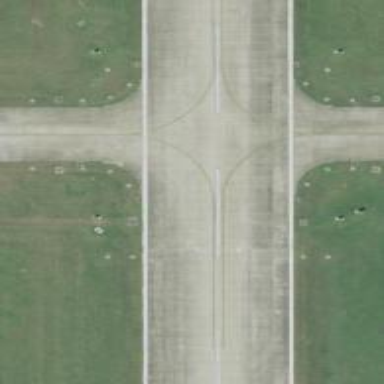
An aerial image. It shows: Image of taxiway at airport.